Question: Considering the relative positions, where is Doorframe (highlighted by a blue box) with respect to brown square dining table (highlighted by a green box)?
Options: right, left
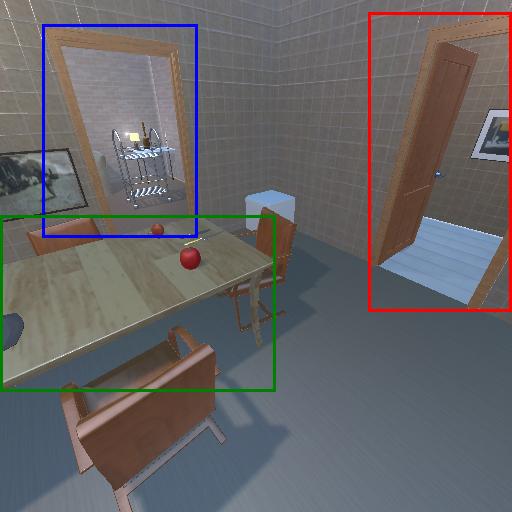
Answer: right